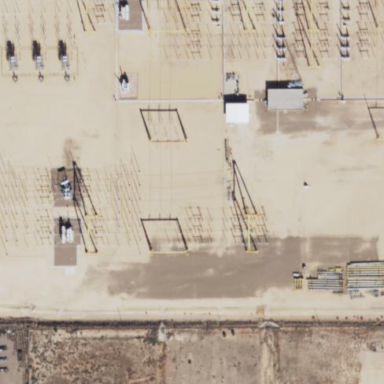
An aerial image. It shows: Outdoor power substation with fence surrounding it. The substation operates at the transmission level.